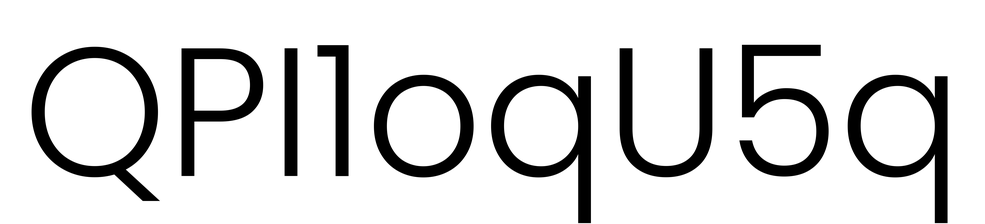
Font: Poppins-Light